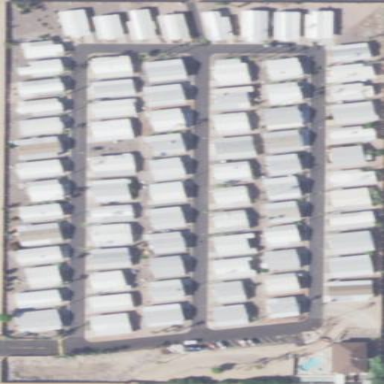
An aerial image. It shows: Residential area designated as trailer park.